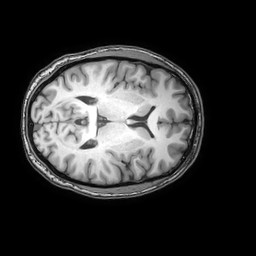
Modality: T1w
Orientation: axial
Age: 36
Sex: male
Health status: healthy
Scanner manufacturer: philips
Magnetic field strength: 3 T
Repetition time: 0.0079 s
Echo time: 0.0035 s